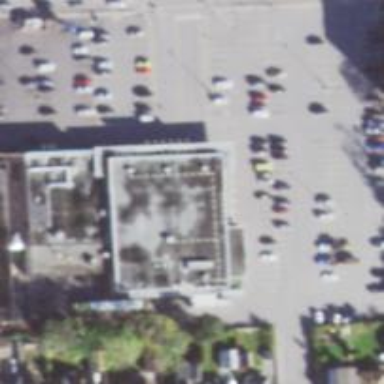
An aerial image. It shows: Supermarket.